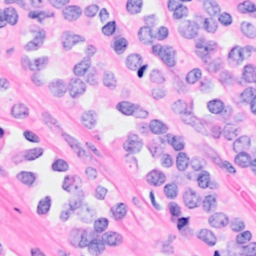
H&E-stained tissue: Breast